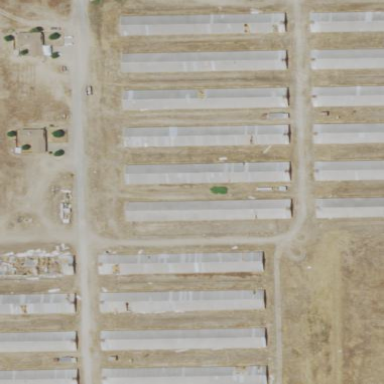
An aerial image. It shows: Farmyard area.